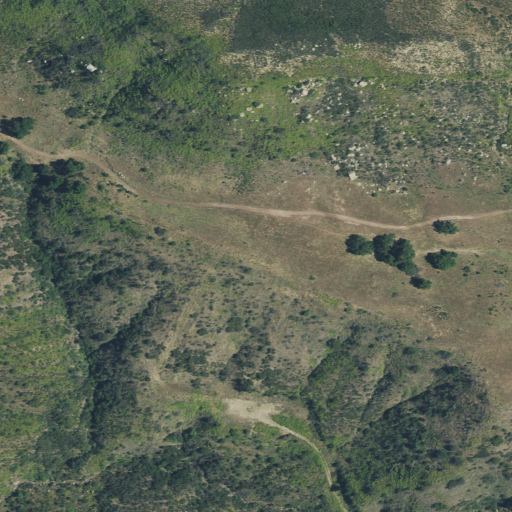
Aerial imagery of plain(s) in California named Sisar Pasture containing grassland and shrub